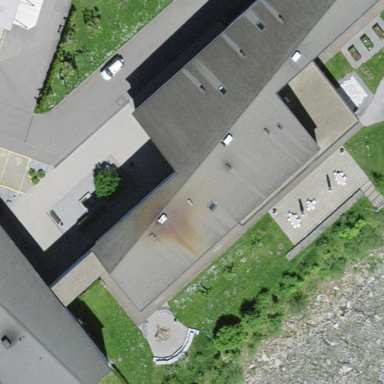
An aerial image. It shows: Nursing home building.